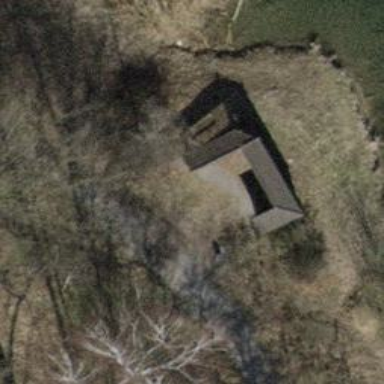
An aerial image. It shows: Building designed as bird hide for leisure land activities.